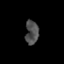
Tissue: prostate
Cell type: T cells
Senescence score: 0.3528
Nuclear area (px): 307
Mean DAPI intensity: 77.873